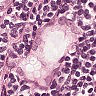
Metastatic tissue present: yes